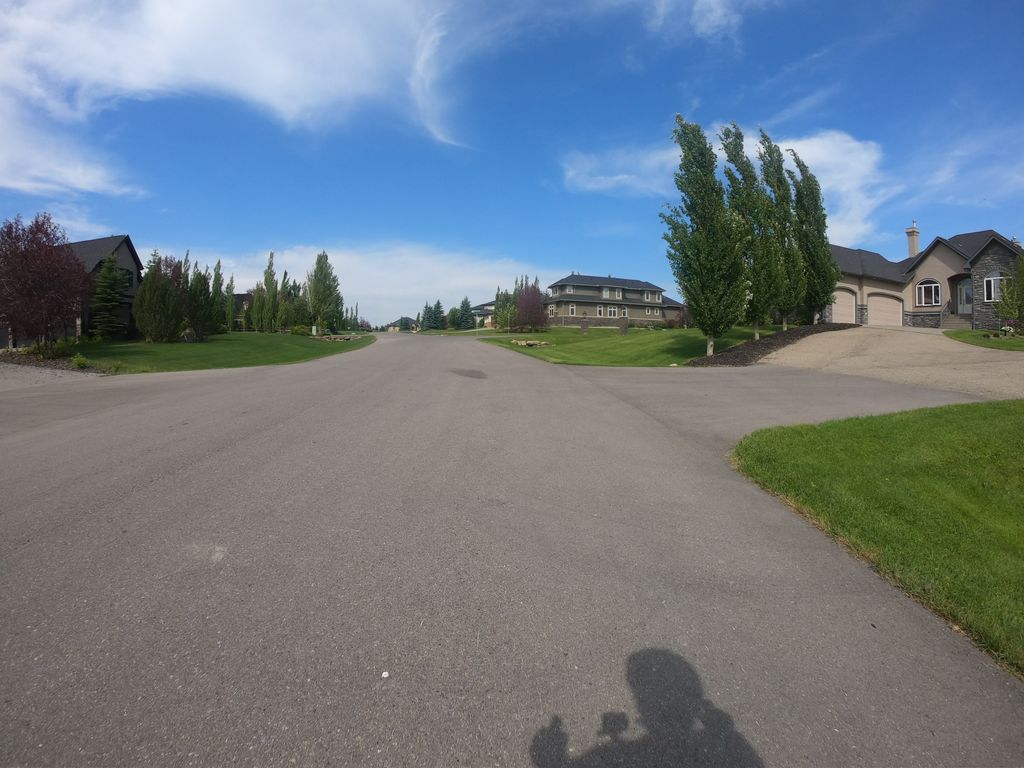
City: calgary